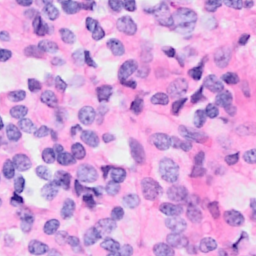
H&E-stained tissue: Breast